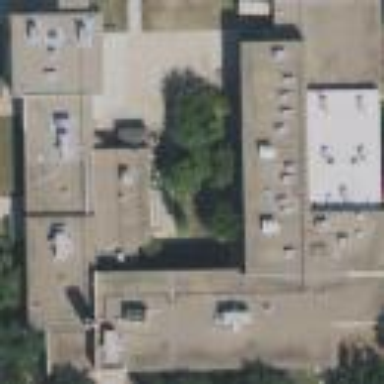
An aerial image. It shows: School building.